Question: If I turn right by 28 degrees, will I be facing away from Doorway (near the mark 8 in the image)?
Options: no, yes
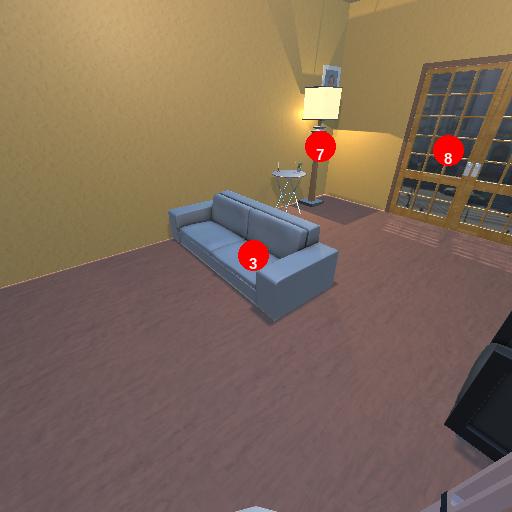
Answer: no